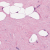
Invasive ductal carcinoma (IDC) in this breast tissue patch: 0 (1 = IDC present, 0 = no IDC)